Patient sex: F
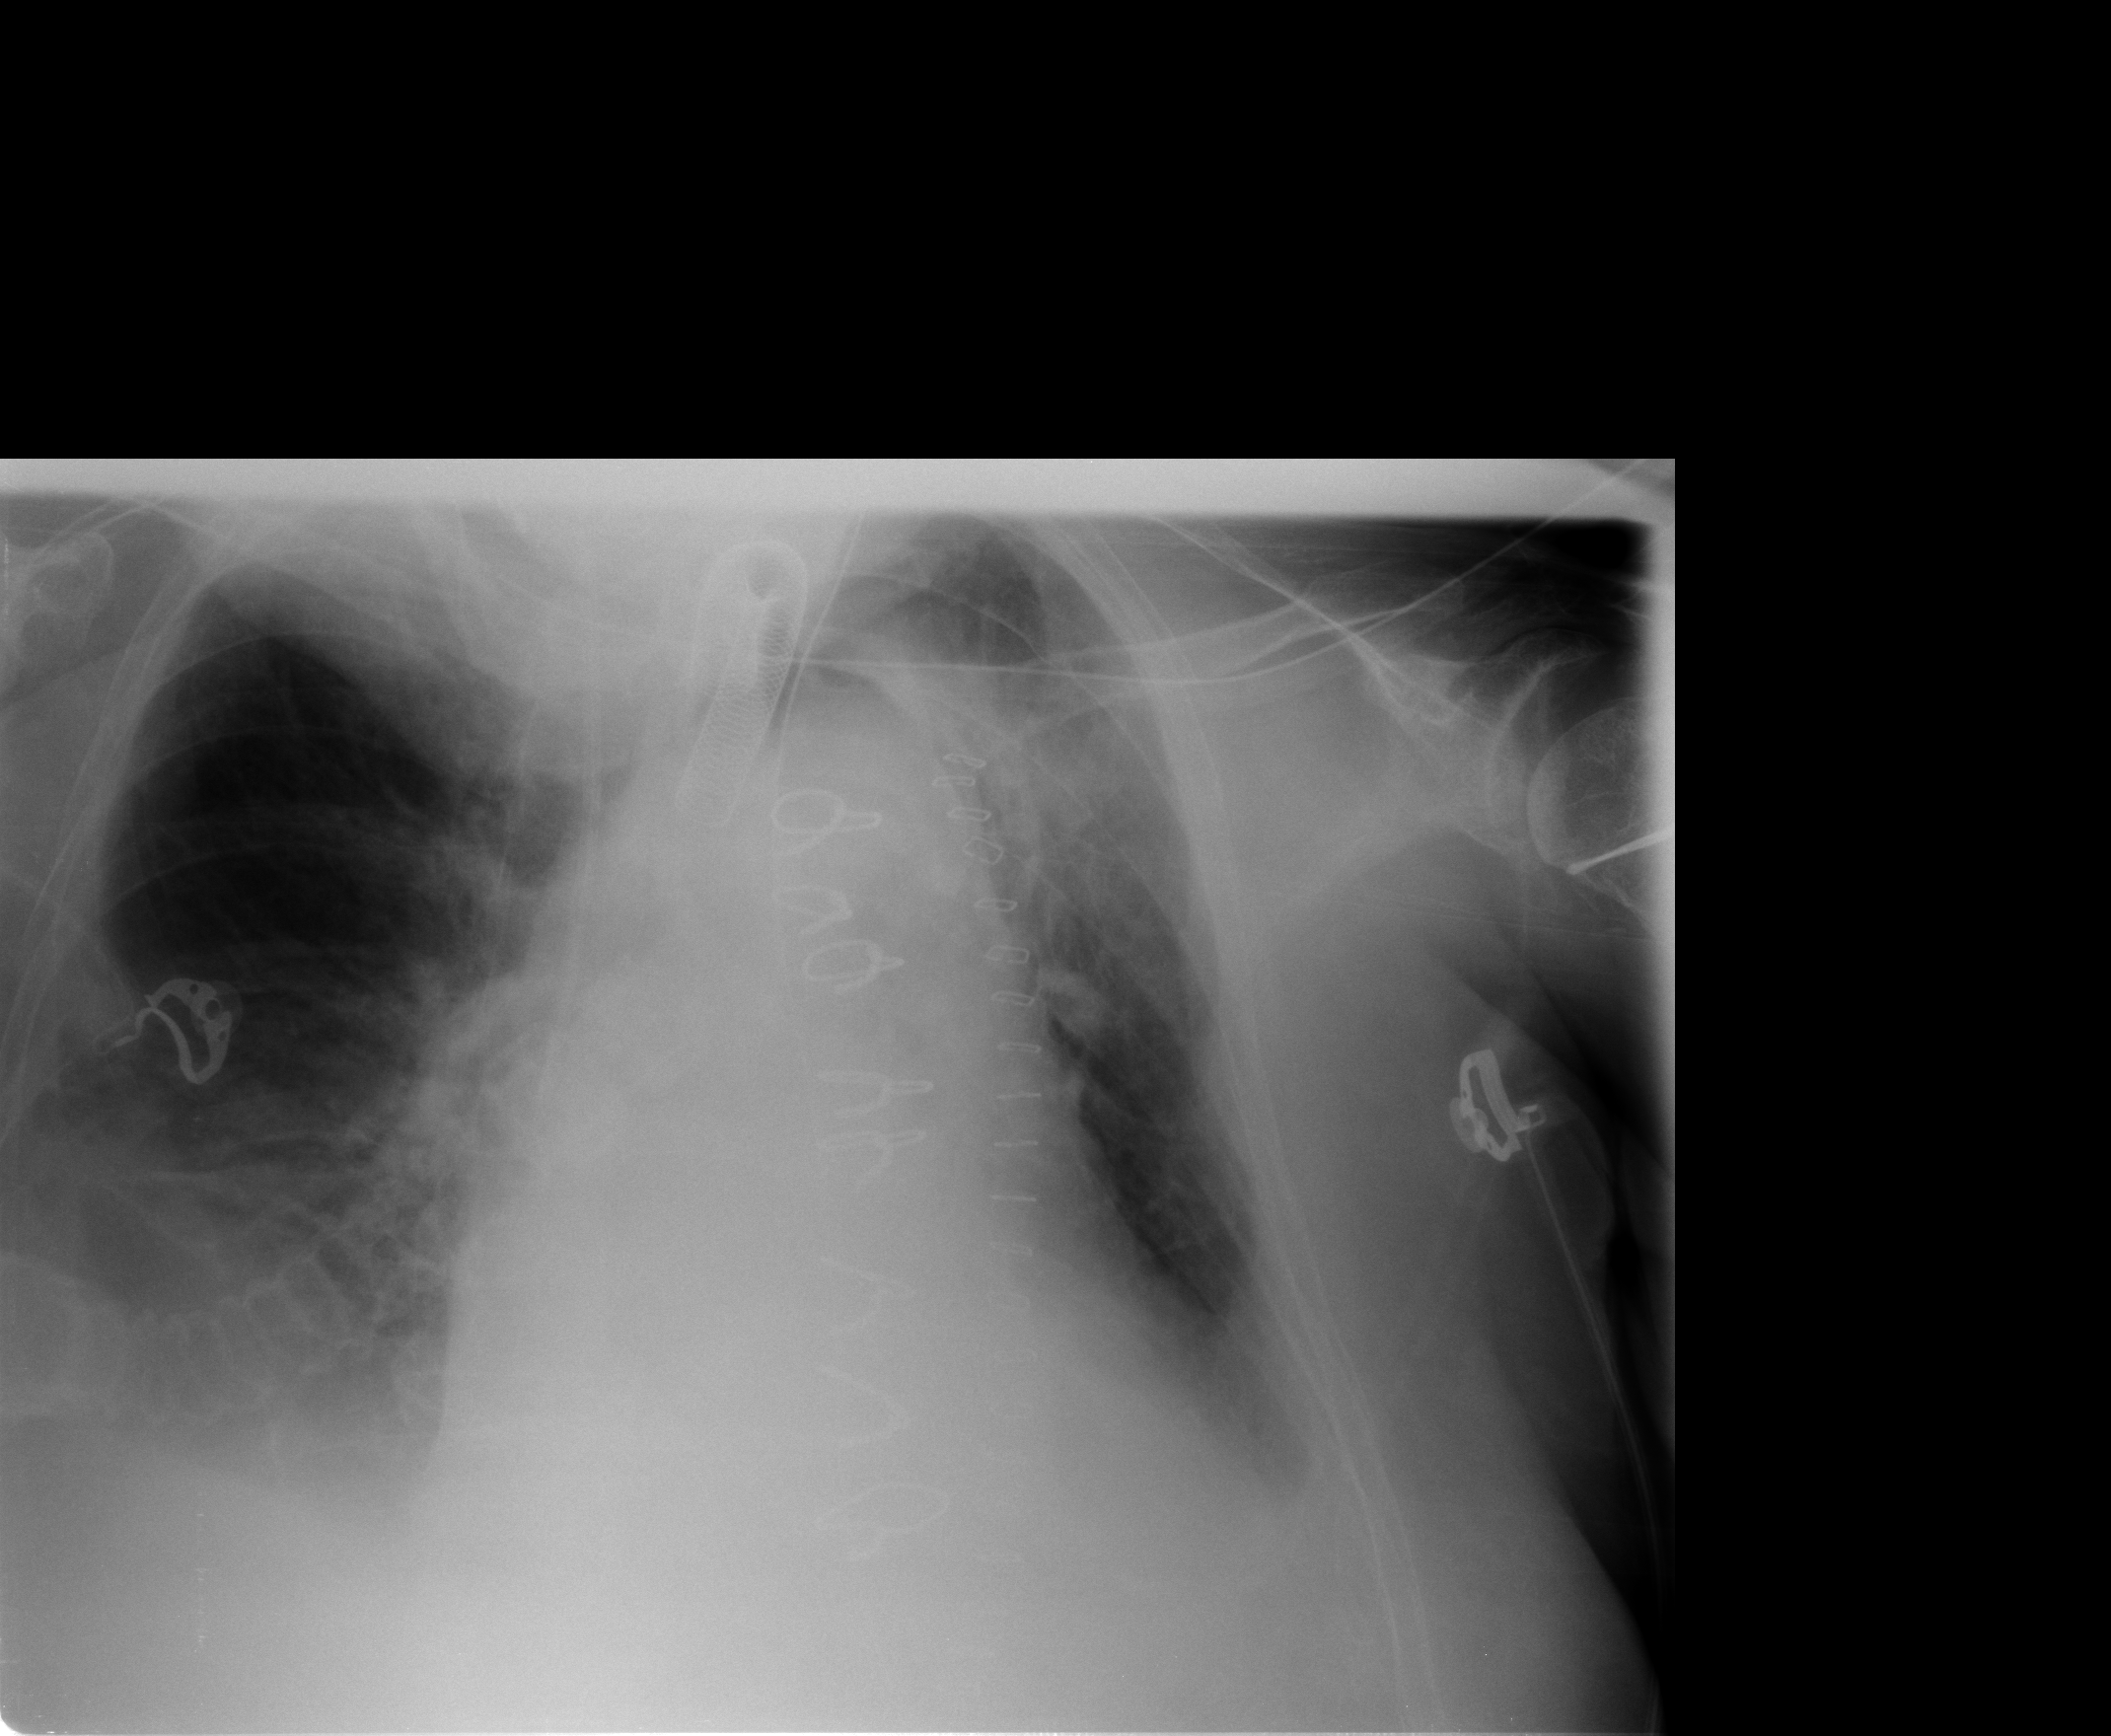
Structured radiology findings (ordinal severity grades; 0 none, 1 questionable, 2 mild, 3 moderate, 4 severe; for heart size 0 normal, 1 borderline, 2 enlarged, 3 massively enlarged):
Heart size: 2
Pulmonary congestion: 2
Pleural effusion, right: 2
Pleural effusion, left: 2
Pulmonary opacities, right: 0
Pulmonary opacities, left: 0
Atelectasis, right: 3
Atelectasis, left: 2